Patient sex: M
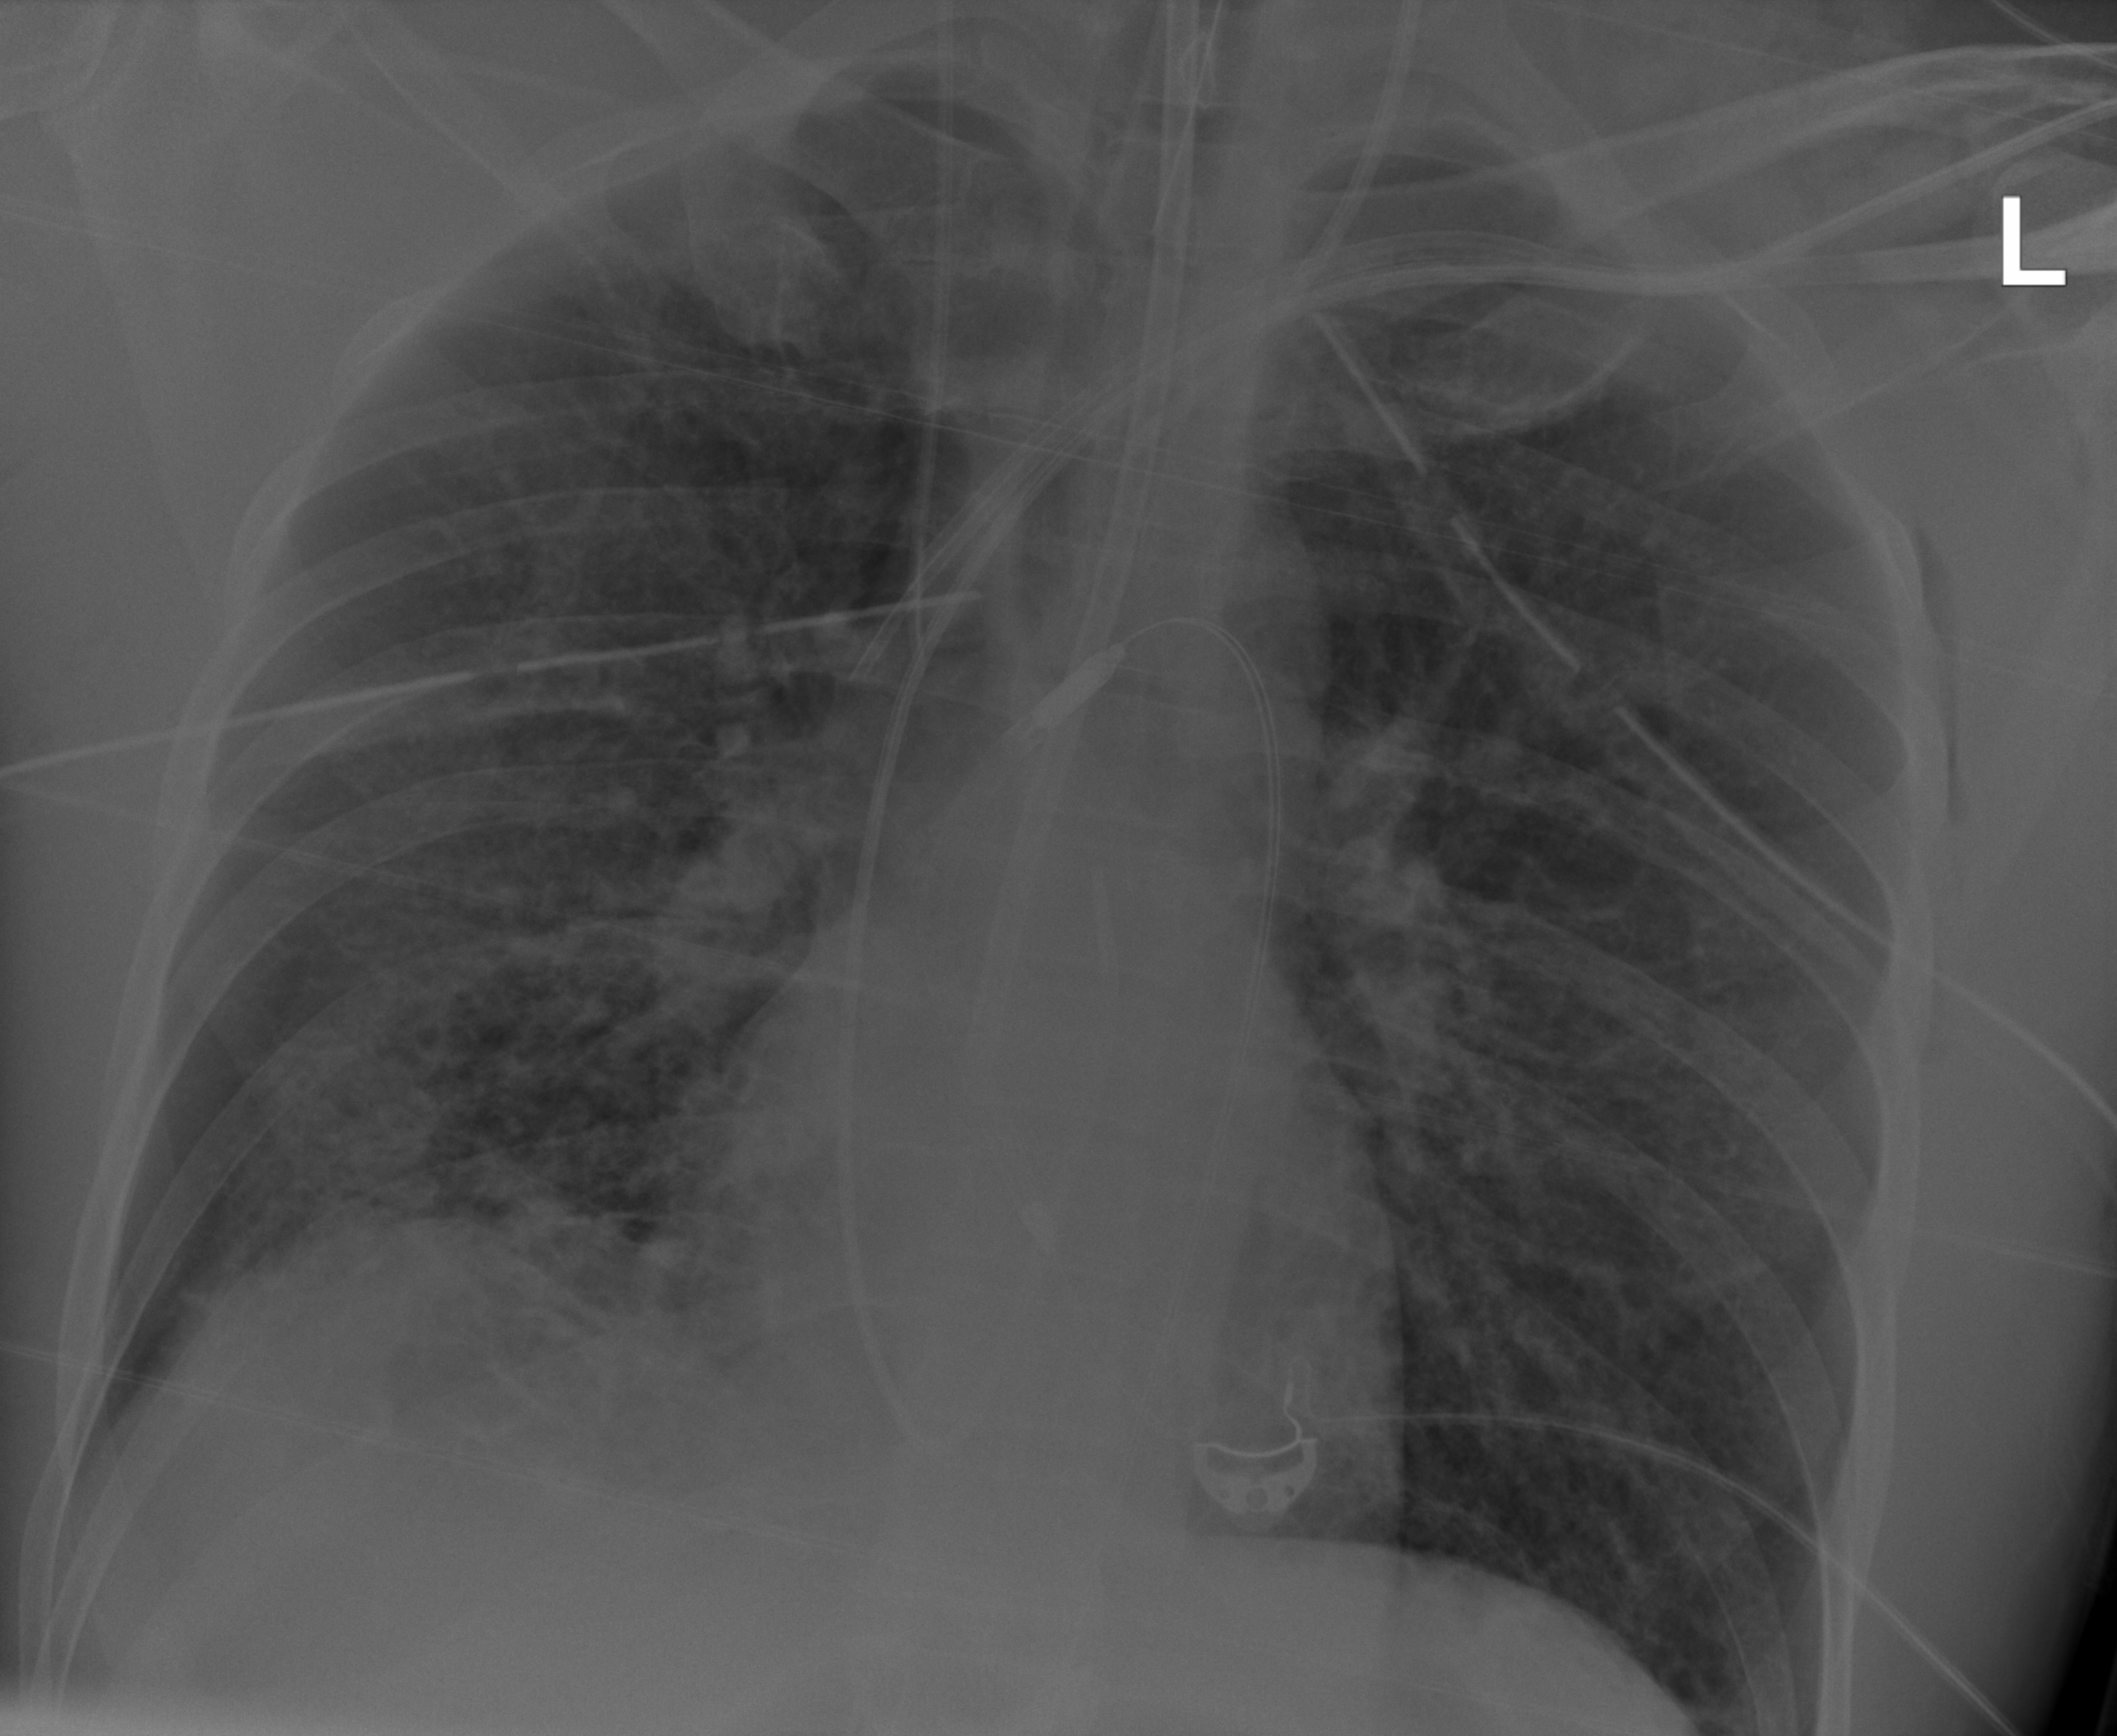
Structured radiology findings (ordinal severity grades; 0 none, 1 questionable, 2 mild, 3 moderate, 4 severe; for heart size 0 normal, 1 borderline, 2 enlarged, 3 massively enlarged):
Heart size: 0
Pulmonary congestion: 2
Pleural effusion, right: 2
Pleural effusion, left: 0
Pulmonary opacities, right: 3
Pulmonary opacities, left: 3
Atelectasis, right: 2
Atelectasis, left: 0